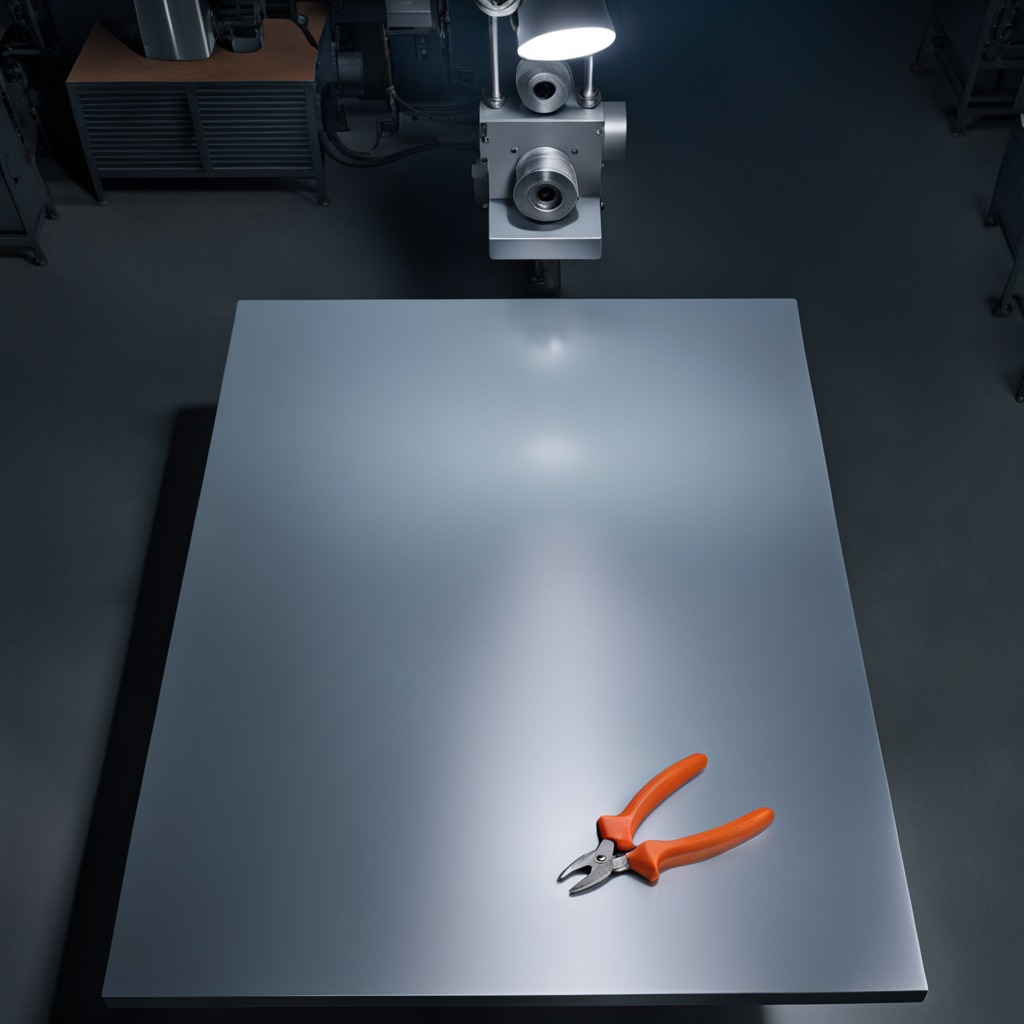
A plier is lying on the tabletop.